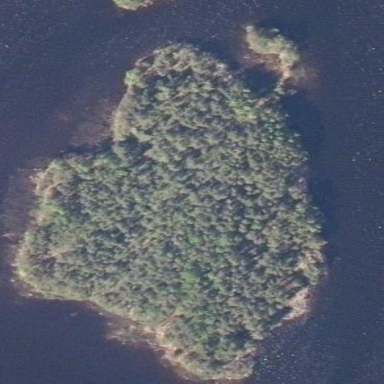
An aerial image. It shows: Islet.